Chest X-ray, AP view. Patient: 7 years old, sex F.
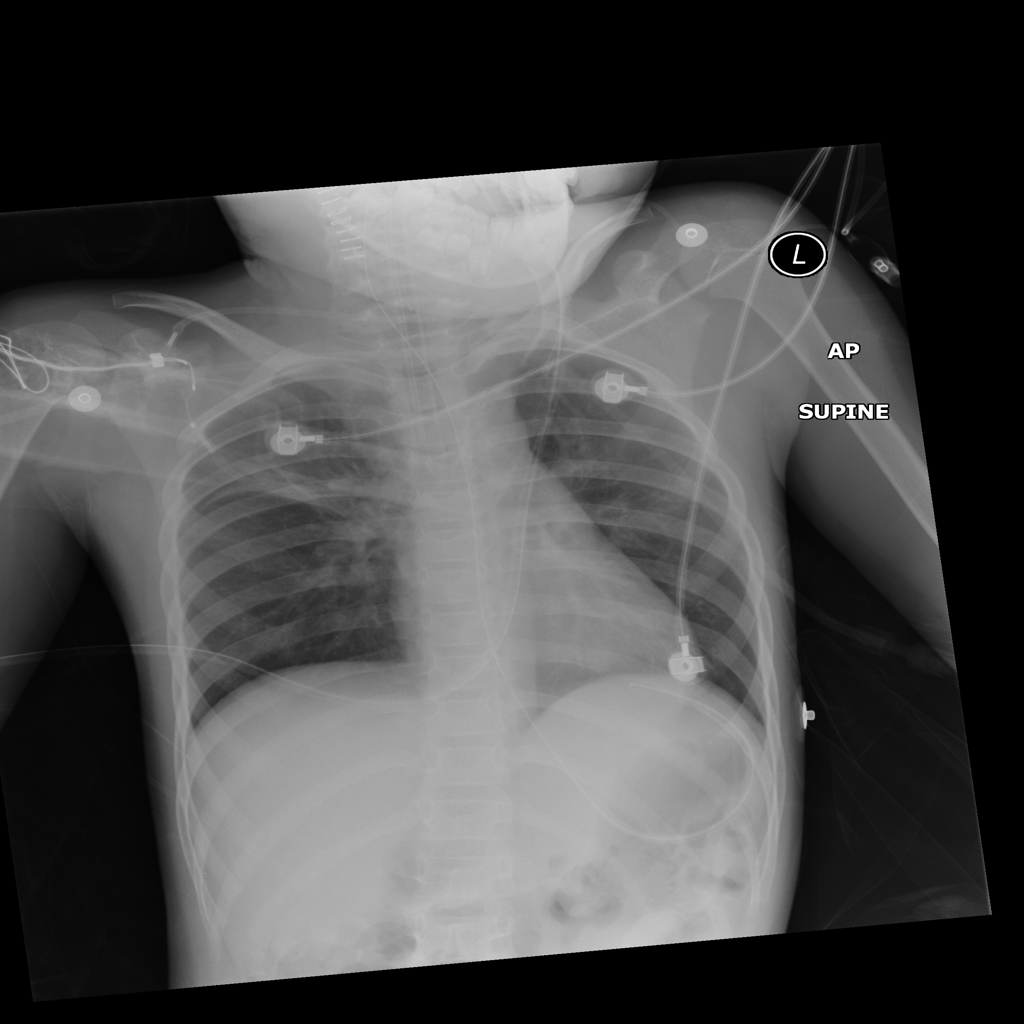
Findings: No Finding